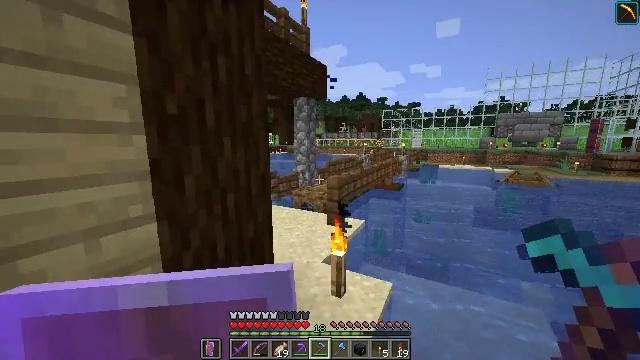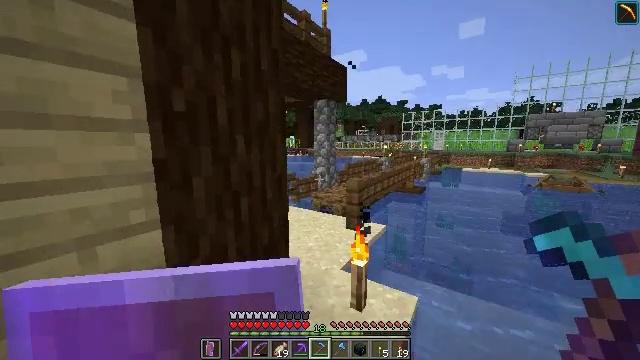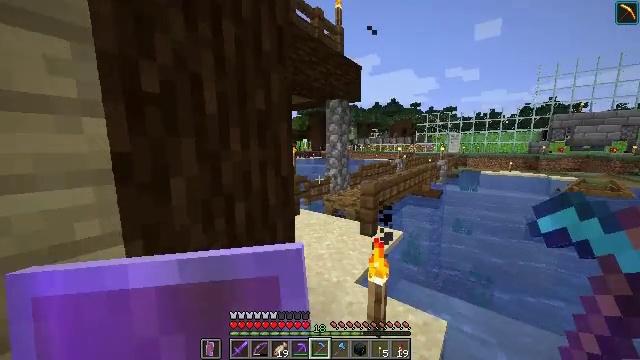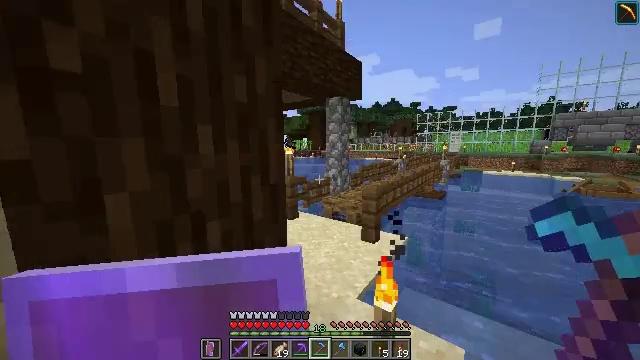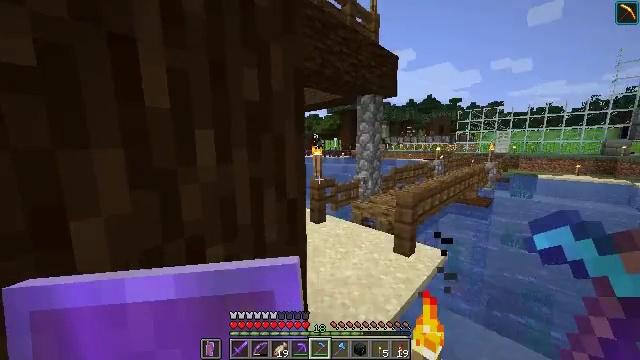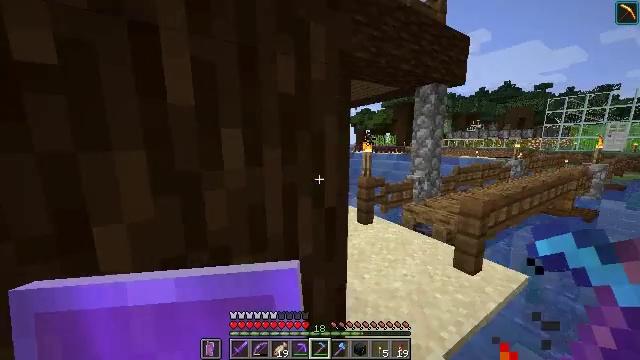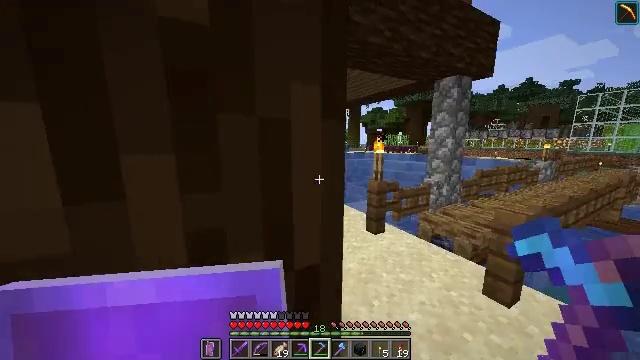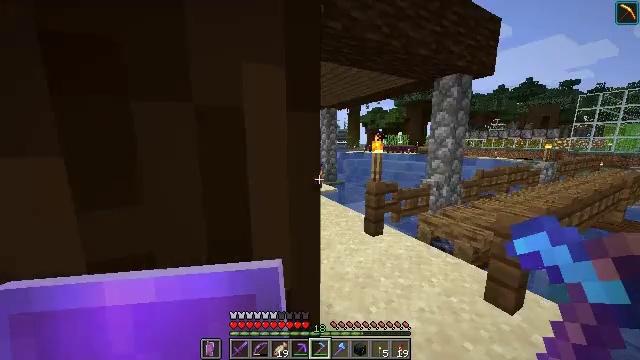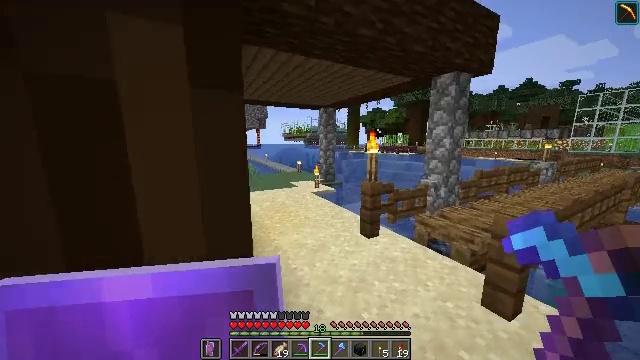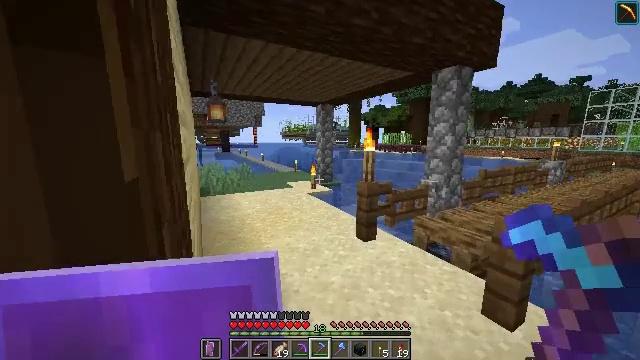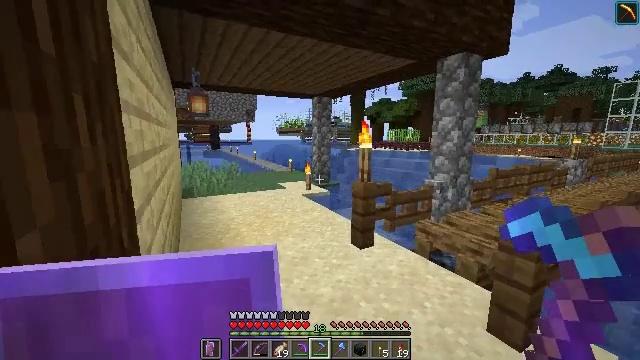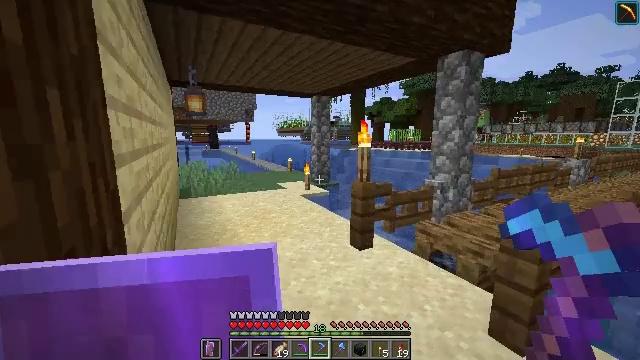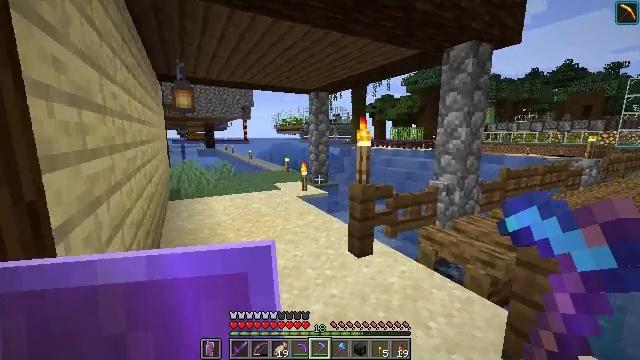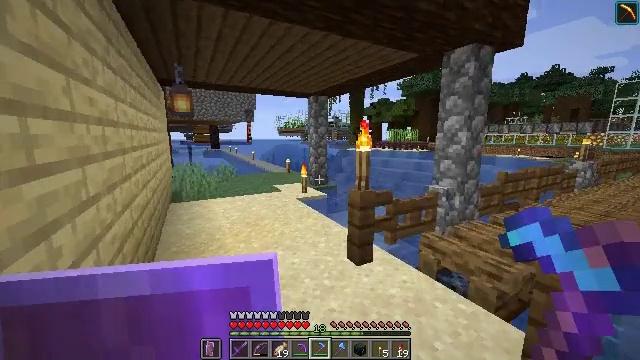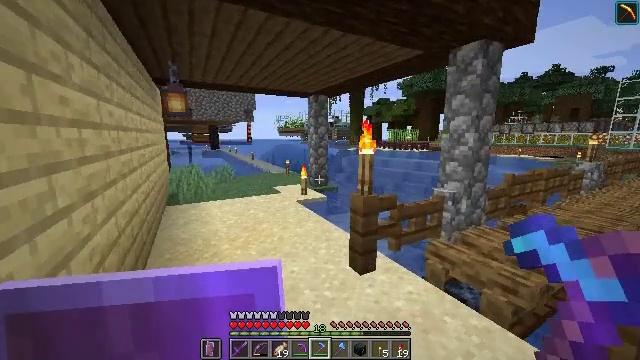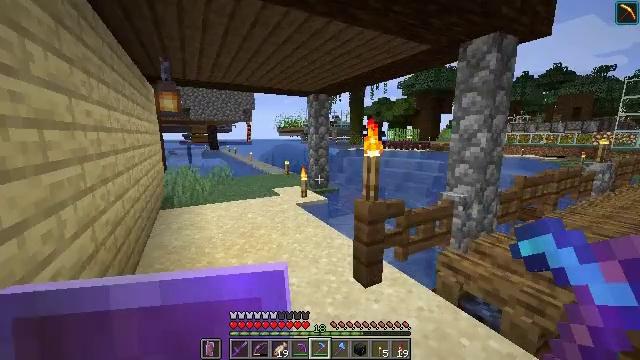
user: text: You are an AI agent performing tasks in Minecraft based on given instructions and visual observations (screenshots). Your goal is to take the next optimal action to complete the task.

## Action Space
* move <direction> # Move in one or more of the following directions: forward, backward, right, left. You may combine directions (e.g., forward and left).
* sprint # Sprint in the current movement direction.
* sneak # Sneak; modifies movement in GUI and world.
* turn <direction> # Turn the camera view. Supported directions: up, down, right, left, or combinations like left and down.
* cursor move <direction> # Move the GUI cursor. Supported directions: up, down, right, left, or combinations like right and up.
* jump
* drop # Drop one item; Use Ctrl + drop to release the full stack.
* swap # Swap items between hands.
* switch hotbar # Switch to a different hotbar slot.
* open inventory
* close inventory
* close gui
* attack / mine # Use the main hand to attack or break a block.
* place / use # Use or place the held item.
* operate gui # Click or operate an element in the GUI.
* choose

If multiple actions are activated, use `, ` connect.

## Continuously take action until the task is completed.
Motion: motion action
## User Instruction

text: Attack the jungle leaves to remove it.
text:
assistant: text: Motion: move forward, sprint, turn left
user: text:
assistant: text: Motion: move forward, sprint, turn left
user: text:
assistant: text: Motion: move forward, sprint
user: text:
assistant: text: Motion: move forward, sprint, turn left
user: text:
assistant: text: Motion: move forward, sprint, turn left and down
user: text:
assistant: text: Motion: move forward, sprint, turn left
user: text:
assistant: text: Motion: move forward, sprint
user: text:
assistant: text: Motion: move forward, sprint
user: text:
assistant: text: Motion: move forward, sprint
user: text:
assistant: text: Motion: move forward, sprint
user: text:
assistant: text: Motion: move forward, sprint
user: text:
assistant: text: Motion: move forward, sprint
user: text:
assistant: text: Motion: move forward, sprint
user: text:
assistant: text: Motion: move forward, sprint
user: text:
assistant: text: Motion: move forward, sprint
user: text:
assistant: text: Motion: move forward, sprint
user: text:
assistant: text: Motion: move forward, sprint, turn left and down
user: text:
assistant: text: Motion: move forward, sprint, turn left
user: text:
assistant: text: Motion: move forward, sprint
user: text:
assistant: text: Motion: move forward, sprint
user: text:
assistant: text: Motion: move forward, sprint
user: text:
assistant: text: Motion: move forward, sprint
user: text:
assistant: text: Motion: move forward, sprint
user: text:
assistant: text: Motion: move forward, sprint
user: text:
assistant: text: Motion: move forward, sprint
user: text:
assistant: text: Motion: move forward, sprint
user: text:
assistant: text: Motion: move forward, sprint
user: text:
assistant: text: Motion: move forward, sprint
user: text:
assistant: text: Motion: move forward, sprint
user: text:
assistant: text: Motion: move forward, sprint